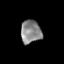
Tissue: prostate
Cell type: T cells
Senescence score: 0.2201
Nuclear area (px): 458
Mean DAPI intensity: 137.234